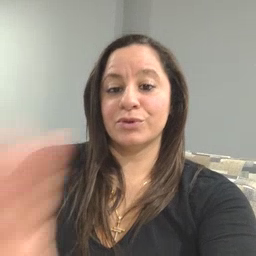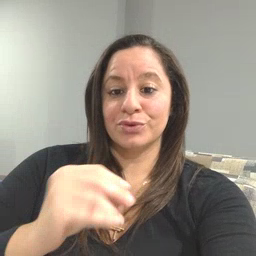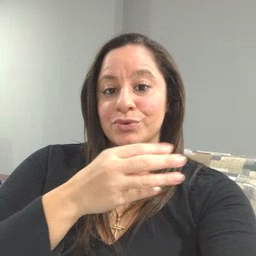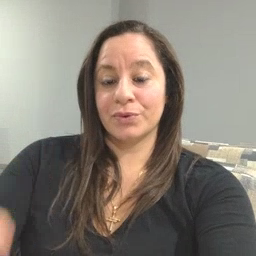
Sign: story